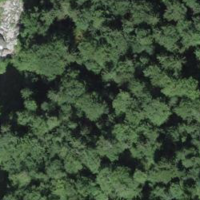
EUNIS habitat code: 44
Species observed at this site:
Sorbus aucuparia